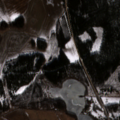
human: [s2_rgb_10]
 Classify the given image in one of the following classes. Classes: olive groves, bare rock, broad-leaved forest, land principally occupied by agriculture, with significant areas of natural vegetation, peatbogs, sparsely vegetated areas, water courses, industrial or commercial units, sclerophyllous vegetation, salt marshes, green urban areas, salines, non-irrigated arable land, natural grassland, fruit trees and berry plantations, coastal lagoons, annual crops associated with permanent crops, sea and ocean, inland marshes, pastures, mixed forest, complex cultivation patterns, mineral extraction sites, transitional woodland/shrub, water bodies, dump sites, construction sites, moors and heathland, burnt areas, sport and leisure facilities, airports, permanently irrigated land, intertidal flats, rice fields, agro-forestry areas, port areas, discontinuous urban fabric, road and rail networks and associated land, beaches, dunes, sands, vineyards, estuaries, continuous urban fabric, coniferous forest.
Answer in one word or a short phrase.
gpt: non-irrigated arable land, complex cultivation patterns, land principally occupied by agriculture, with significant areas of natural vegetation, coniferous forest, mixed forest